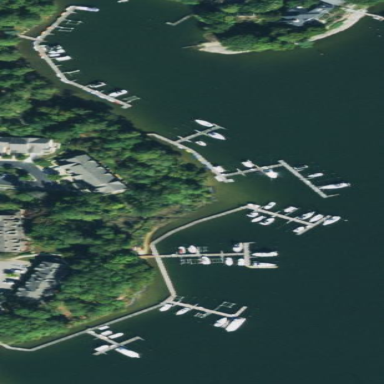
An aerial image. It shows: Marina on leisure land.